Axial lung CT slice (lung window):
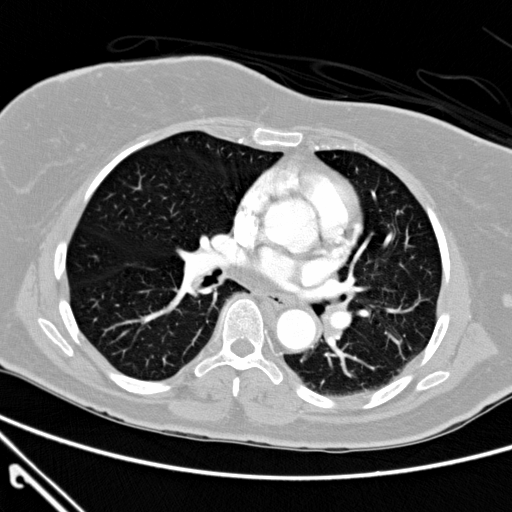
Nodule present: no